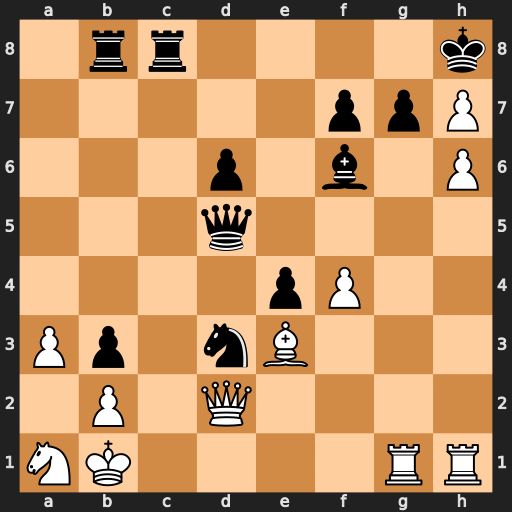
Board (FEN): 1rr4k/5ppP/3p1b1P/3q4/4pP2/Pp1nB3/1P1Q4/NK4RR
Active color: w
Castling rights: -
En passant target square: -
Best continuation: hxg7+ Bxg7 Qg2 Rc1+ Bxc1